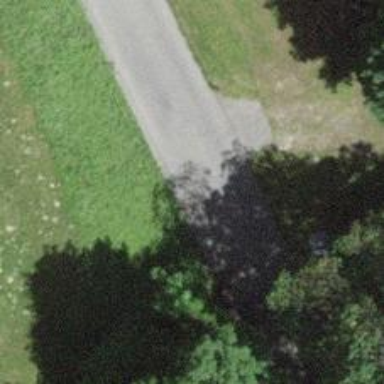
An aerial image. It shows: Unclassified road with asphalt surface.